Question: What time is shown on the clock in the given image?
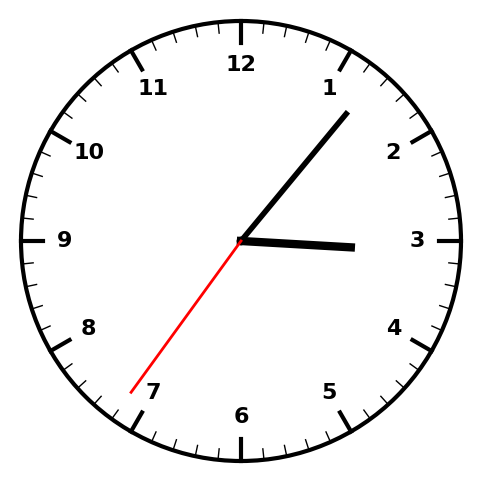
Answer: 03:06:36